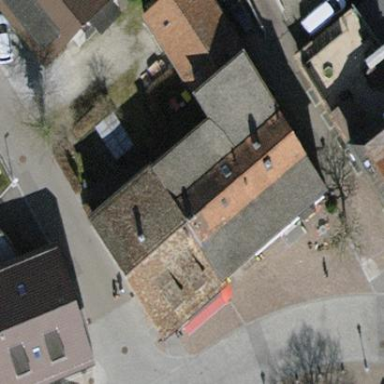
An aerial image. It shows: Gabled roof tile apartment building.